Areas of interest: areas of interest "Botanical Garden"
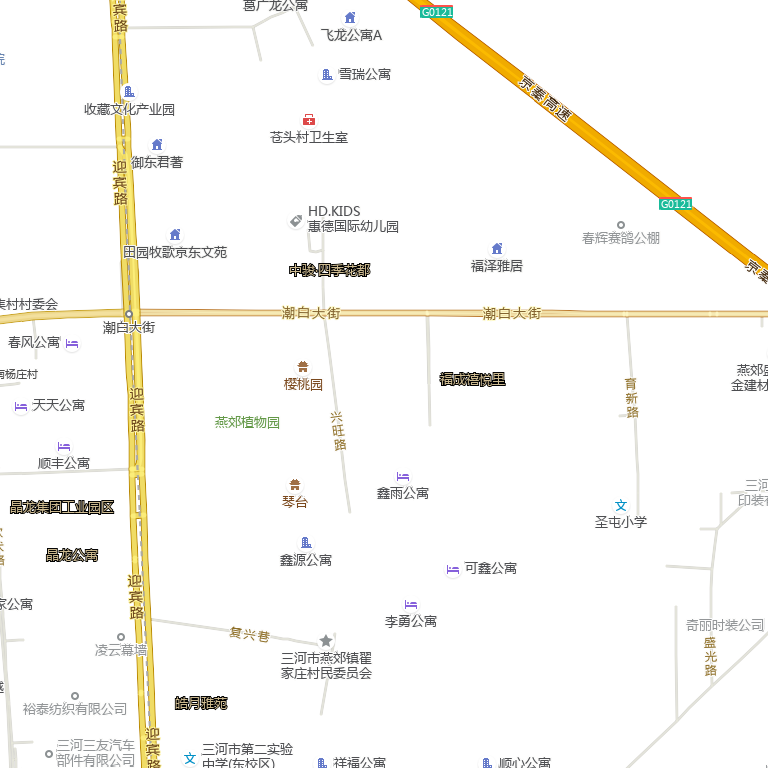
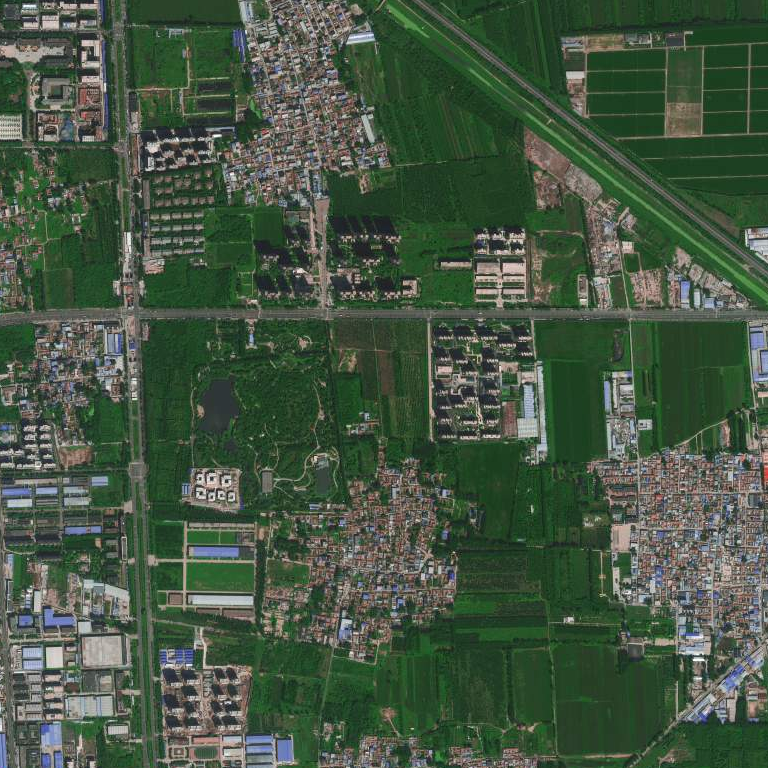